Here is the raw acceleration-versus-time signal recorded on a bearing housing. Based on the visible evidence, which condition applies: normal, inner_race, outer_race, ball?
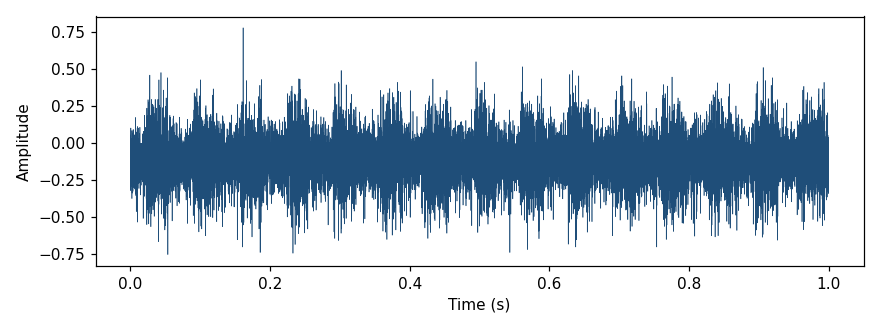
Answer: ball